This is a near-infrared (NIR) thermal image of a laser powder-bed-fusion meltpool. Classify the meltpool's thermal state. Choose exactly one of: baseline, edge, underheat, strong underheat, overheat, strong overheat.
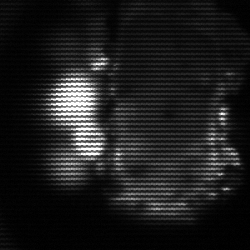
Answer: strong underheat